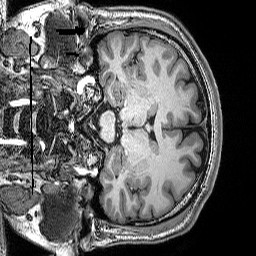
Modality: T1w
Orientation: coronal
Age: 20
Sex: male